Milling tool wear sample.
Tool blade image: 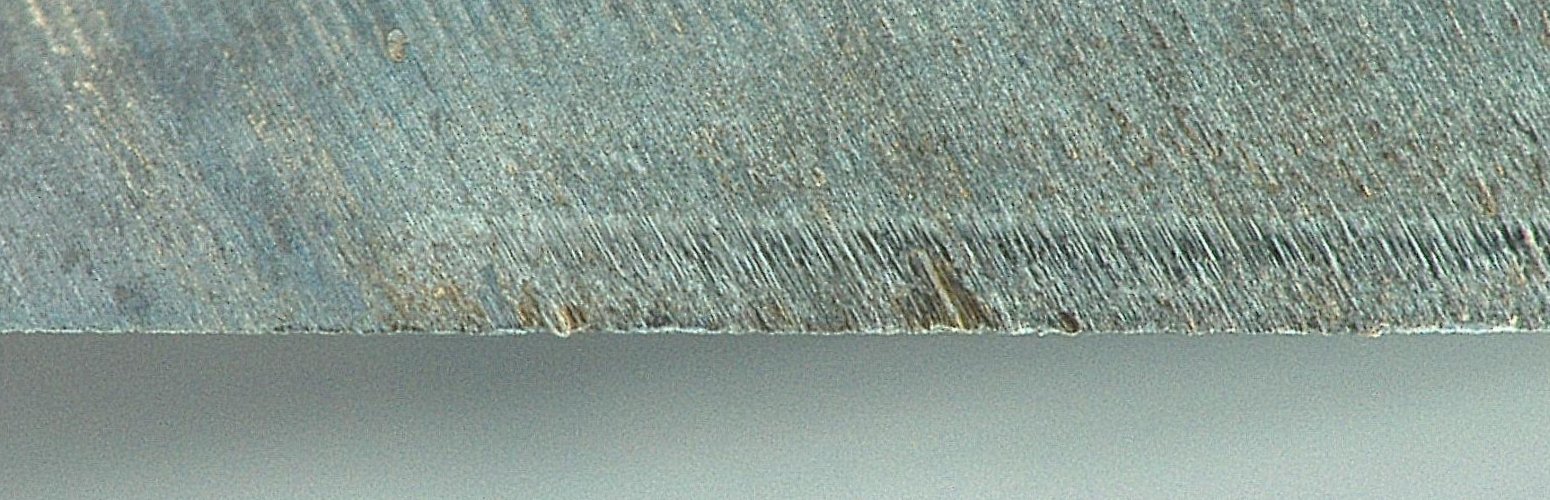
Chip image: 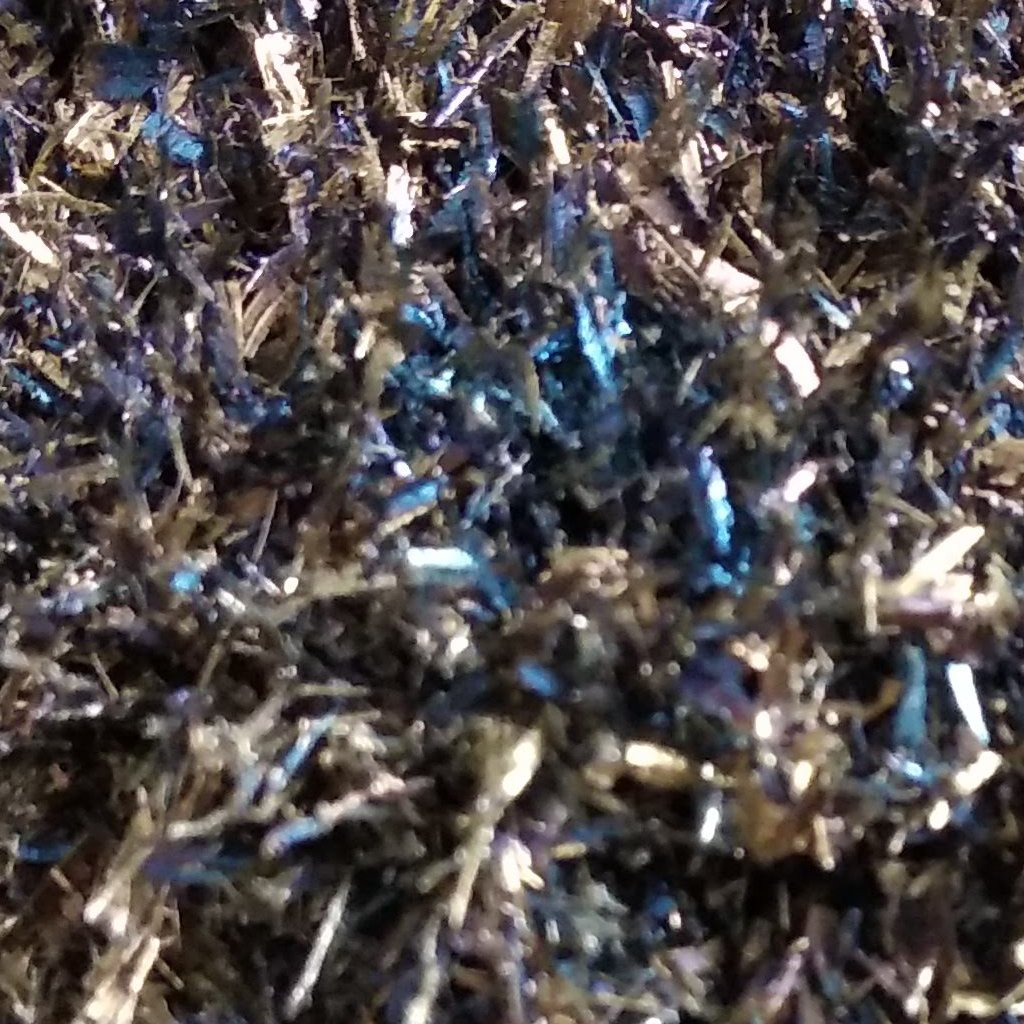
Workpiece image: 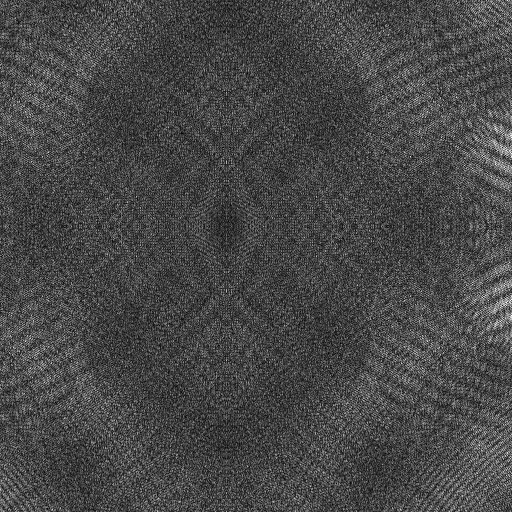
Tool wear state: sharp
Gaps: 0
Flank wear: 35.76
Overhang: 10.89
Force-signal Mel-spectrograms (X, Y, Z axes): 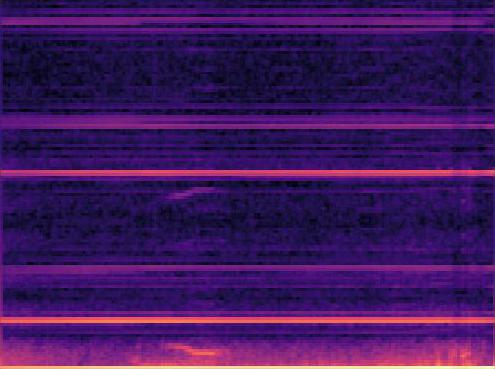 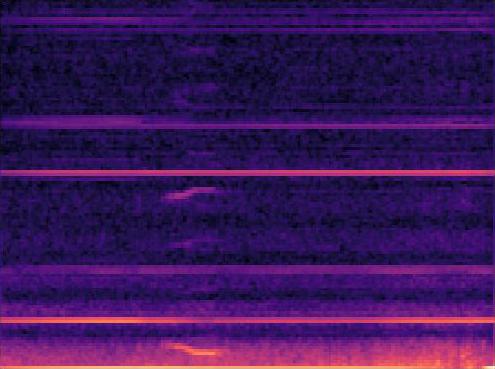 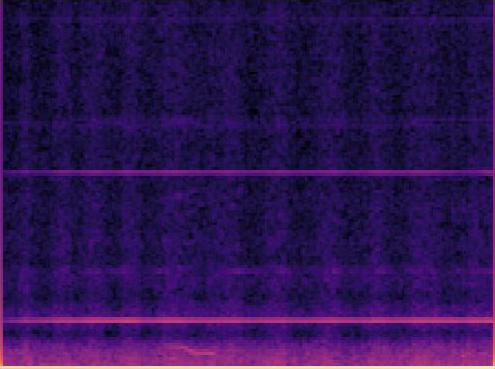
Force-signal scalograms (X, Y, Z axes): 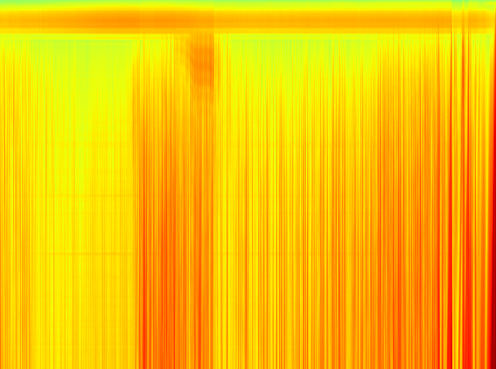 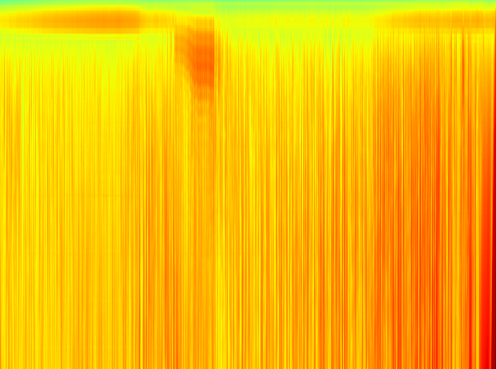 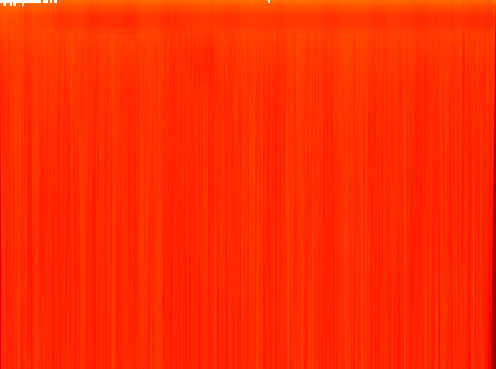
Force phase: initial_break_in_wear